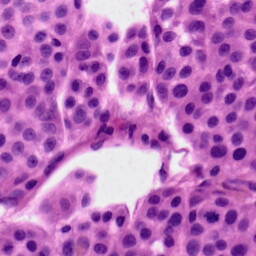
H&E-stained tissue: Skin